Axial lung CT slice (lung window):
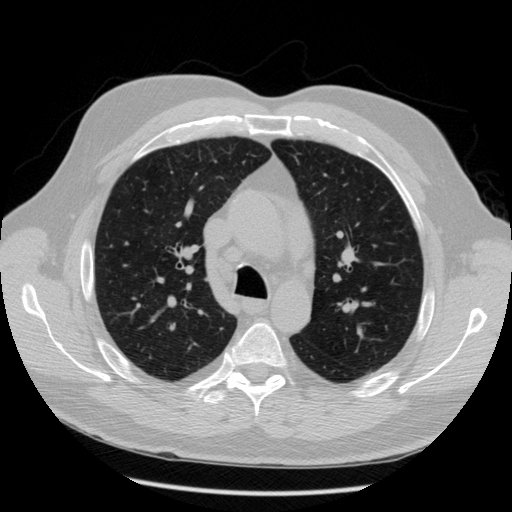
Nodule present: no